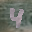
Label: 4